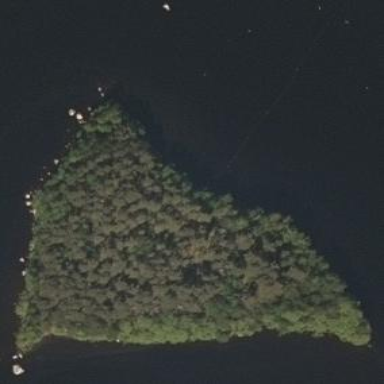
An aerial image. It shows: Islet covered with woodland. The area is classified as forest land.